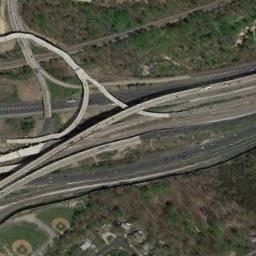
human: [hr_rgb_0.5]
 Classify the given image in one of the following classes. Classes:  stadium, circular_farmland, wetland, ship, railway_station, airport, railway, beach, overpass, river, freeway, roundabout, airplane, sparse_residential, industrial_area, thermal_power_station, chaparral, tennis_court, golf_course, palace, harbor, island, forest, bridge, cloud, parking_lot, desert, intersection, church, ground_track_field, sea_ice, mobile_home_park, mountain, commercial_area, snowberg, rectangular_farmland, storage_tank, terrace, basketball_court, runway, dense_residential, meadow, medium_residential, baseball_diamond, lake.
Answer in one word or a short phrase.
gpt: overpass